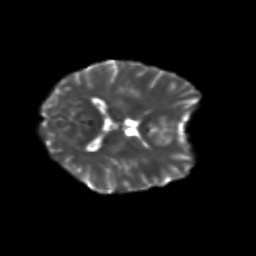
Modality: T2w
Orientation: axial
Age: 23
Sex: female
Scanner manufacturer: siemens
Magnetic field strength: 3 T
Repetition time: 3.5 s
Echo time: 0.104 s